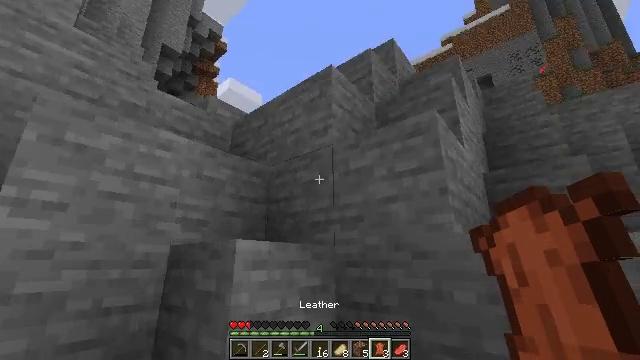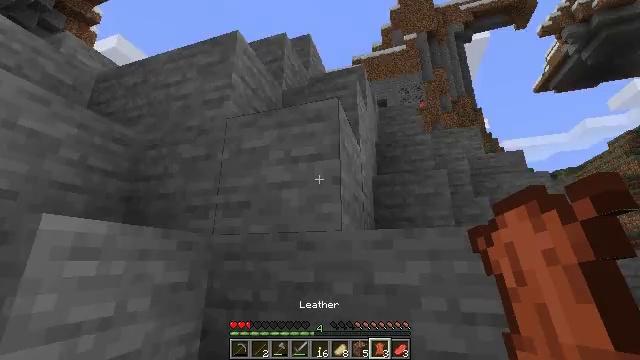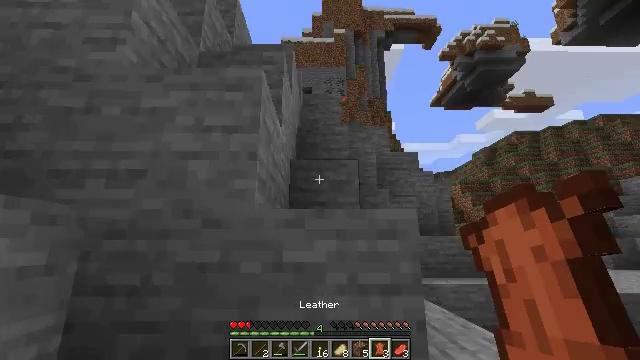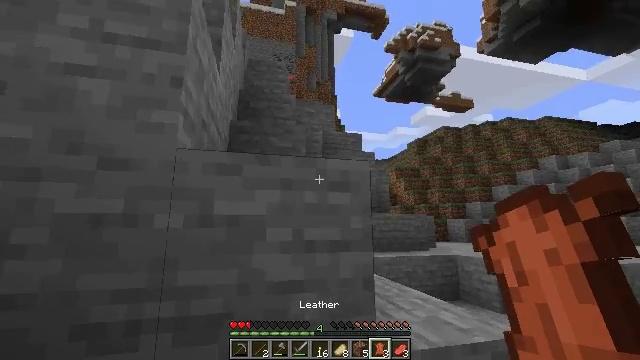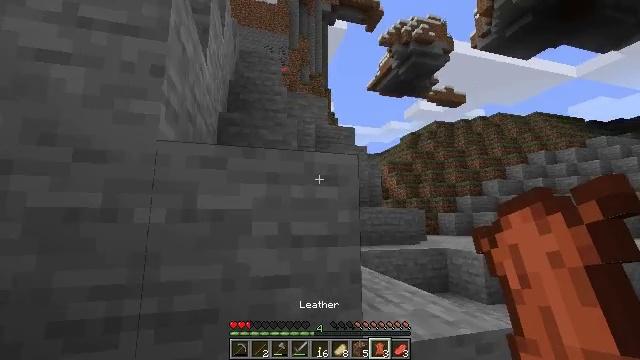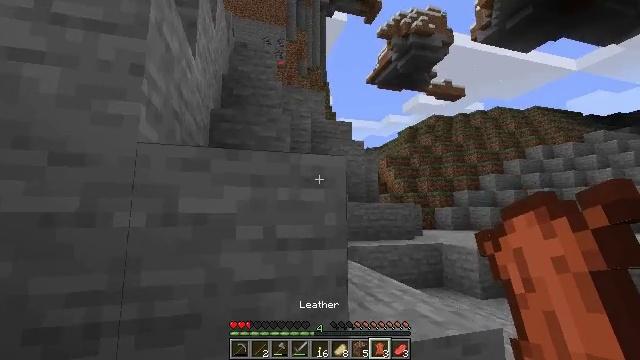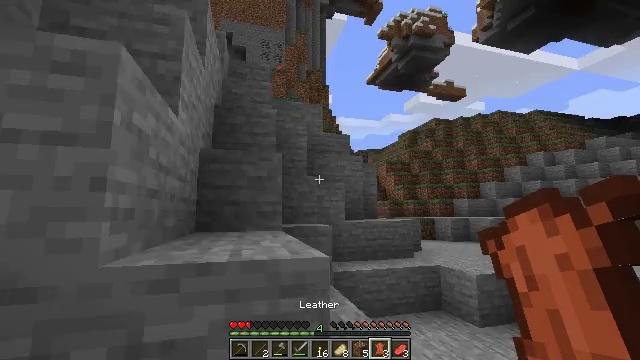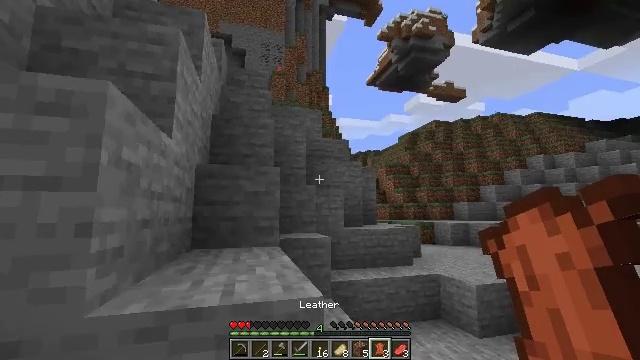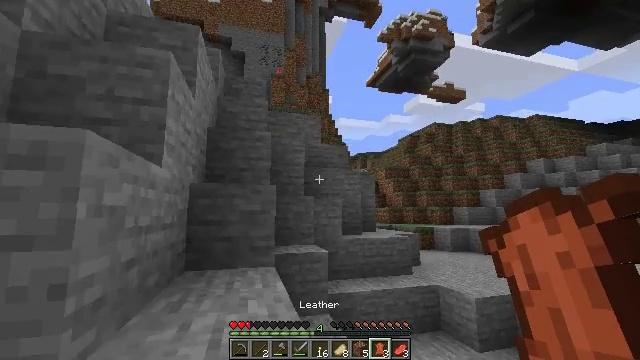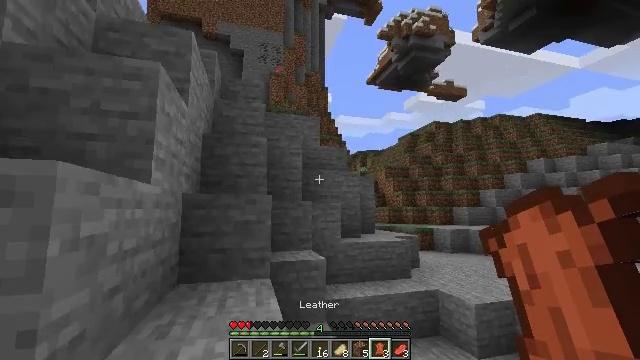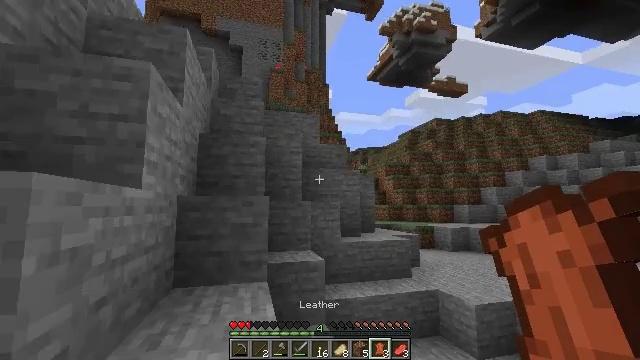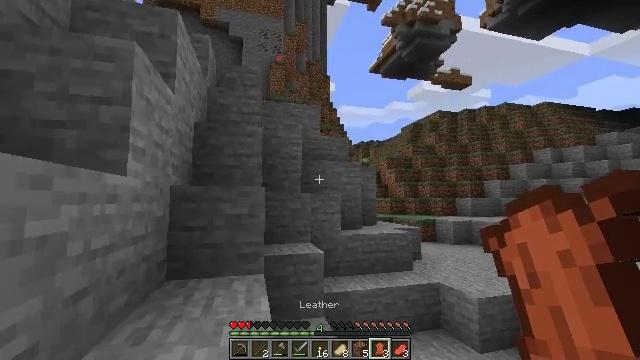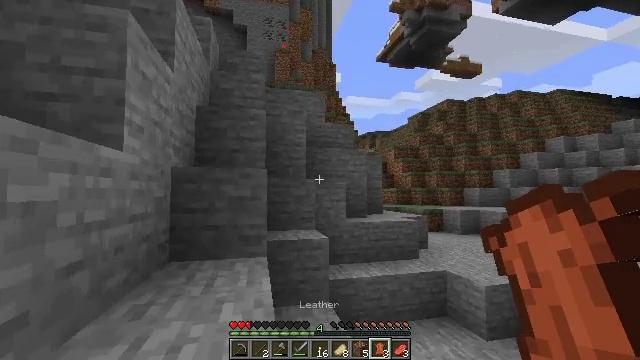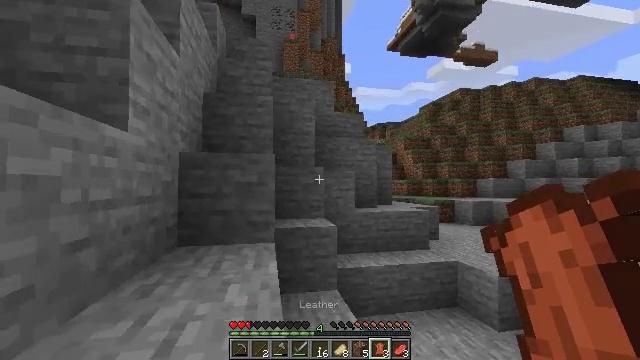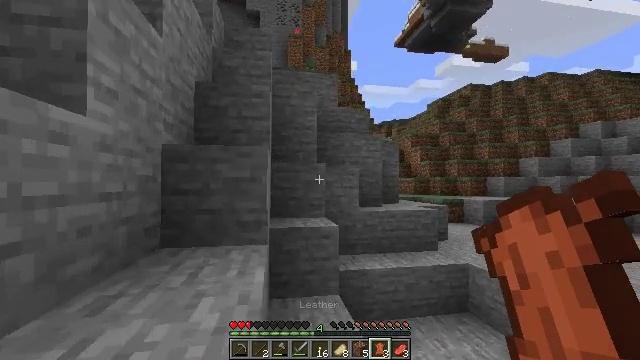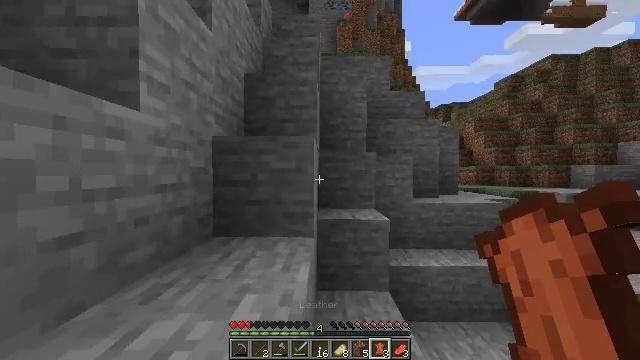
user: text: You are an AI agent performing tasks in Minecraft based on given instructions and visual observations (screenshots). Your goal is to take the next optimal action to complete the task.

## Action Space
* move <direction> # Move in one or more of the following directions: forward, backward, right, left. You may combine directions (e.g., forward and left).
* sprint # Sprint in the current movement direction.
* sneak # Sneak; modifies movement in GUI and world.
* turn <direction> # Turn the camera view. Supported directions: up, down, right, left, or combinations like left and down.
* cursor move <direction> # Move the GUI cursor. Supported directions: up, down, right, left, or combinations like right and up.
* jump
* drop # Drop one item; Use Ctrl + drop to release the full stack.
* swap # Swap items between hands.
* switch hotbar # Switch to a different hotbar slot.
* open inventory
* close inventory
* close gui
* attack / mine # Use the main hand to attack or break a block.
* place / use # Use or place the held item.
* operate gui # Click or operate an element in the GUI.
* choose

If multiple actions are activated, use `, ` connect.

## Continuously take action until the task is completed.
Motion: motion action
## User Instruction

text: Break the dandelion to obtain it.
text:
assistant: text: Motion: move forward and move right, turn right
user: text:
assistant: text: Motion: move forward and move right, turn right and down
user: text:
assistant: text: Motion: move forward and move right, turn right and down
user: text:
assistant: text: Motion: move forward and move right, turn right and down
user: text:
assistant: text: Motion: move forward, turn down, jump
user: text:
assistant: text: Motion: move forward, jump
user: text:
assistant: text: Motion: move forward, jump
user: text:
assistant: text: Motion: move forward, jump
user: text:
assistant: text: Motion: move forward
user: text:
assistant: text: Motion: move forward
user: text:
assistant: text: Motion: move forward, turn down
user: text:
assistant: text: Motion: move forward, turn left and down
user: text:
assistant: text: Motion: move forward, turn left and down
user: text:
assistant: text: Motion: move forward, turn left
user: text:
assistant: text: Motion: move forward, turn left and down
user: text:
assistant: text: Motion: move forward, turn left, jump
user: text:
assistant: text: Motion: move forward, turn left and up, jump
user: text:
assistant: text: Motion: move forward, turn left and up, jump
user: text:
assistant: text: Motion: move forward, turn left and up, jump
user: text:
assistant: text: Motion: move forward
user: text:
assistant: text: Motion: move forward
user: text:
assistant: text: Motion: move forward, turn left and down
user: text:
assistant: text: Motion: move forward, turn left and down
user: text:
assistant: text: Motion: move forward, turn left and down
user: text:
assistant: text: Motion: move forward, turn left and down
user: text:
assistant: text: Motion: move forward and move left, turn left and down
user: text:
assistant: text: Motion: move forward and move left
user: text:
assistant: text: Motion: move forward and move left, jump
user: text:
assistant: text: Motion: move forward and move left, jump
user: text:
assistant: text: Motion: move forward and move left, jump